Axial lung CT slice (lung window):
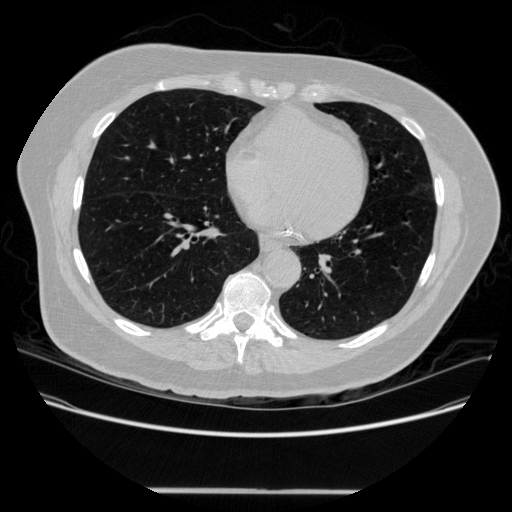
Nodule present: no